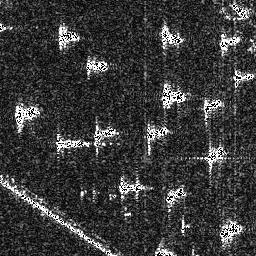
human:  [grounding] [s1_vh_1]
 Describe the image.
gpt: In the satellite image, there is  <ref>2 medium ship </ref> <box>[[4, 39, 15, 50, 0], [20, 51, 34, 59, 0]]</box> located at left,  <ref>3 medium ship </ref> <box>[[35, 47, 46, 56, 0], [61, 32, 73, 42, 0], [55, 47, 66, 55, 0]]</box> located at center,  <ref>1 medium ship </ref> <box>[[21, 8, 30, 18, 0]]</box> located at top left,  <ref>1 small ship </ref> <box>[[32, 22, 41, 29, 0]]</box> located at top,  <ref>1 medium ship </ref> <box>[[44, 68, 56, 76, 0]]</box> located at bottom,  <ref>1 medium ship </ref> <box>[[61, 8, 71, 18, 0]]</box> located at top,  <ref>2 small ship </ref> <box>[[78, 37, 86, 44, 0], [78, 55, 87, 63, 0]]</box> located at right,  <ref>1 small ship </ref> <box>[[63, 71, 72, 78, 0]]</box> located at bottom,  <ref>1 medium ship </ref> <box>[[85, 84, 94, 93, 0]]</box> located at bottom right,  <ref>3 small ship </ref> <box>[[84, 12, 94, 19, 0], [90, 26, 98, 33, 0], [89, 0, 97, 7, 0]]</box> located at top right.